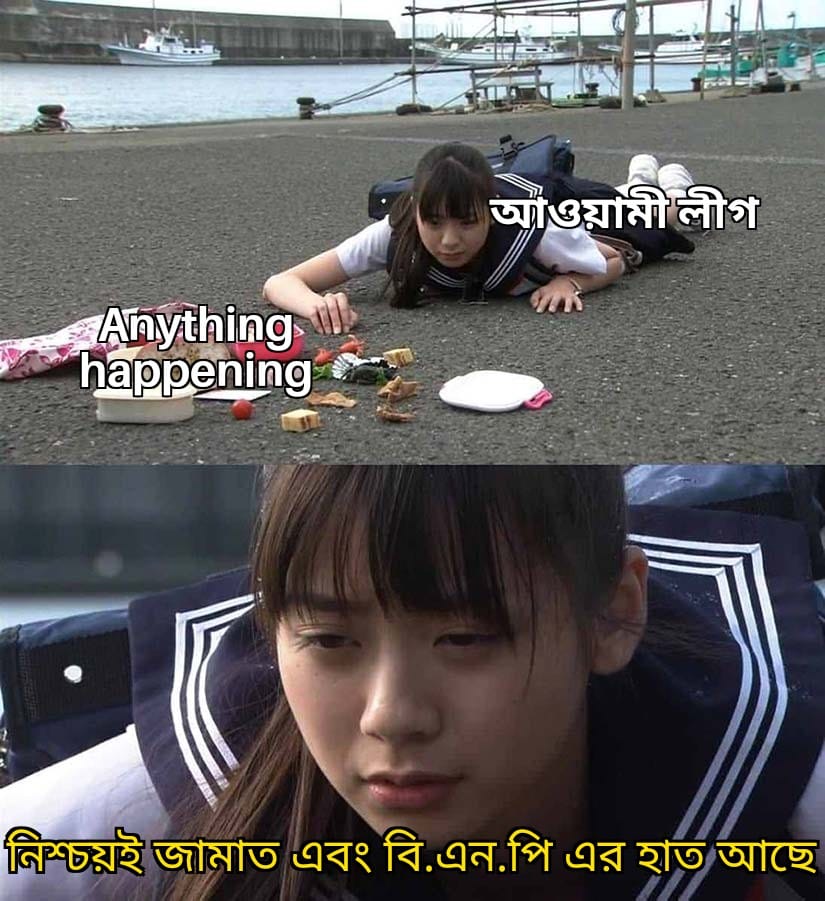
Caption: আওয়ামী লীগ  Anything happening    নিশ্চয়ই জামাত এবং বিএনপি এর হাত আছে
Label: hate